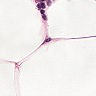
Metastatic tissue present: no